Field crop: tomato
Growth stage: 1
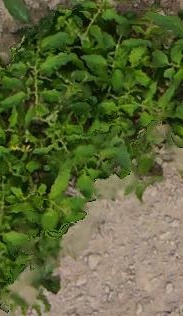
Species: tomato